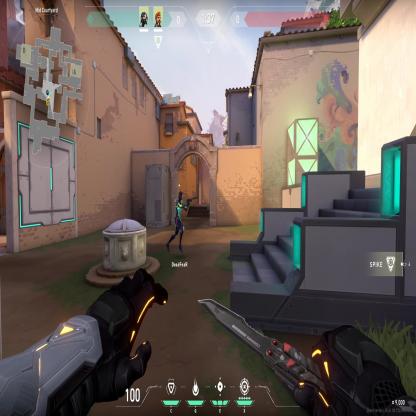
Label: teammate